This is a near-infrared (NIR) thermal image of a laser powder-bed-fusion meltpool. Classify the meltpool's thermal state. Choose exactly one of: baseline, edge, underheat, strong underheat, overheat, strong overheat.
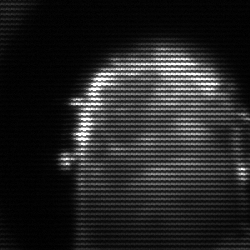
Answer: baseline